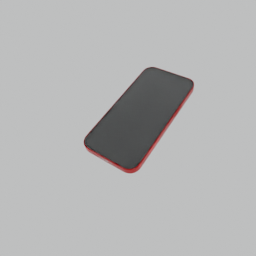
Label: electronics